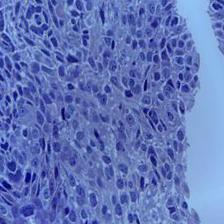
Diagnosis: OSCC